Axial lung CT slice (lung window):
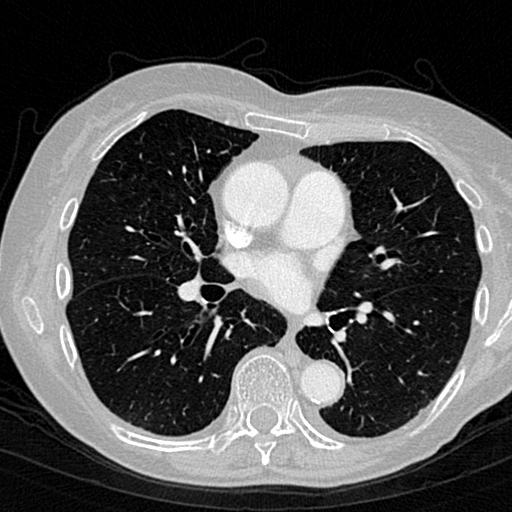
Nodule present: no